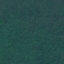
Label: Forest